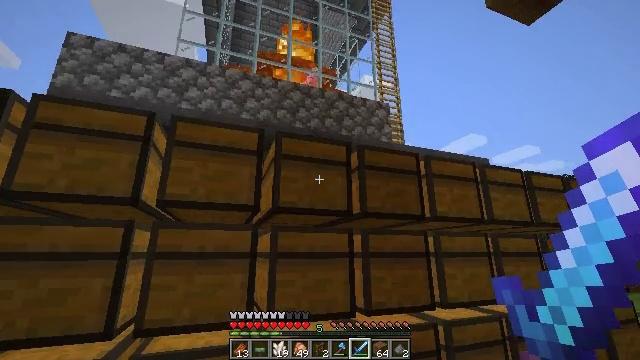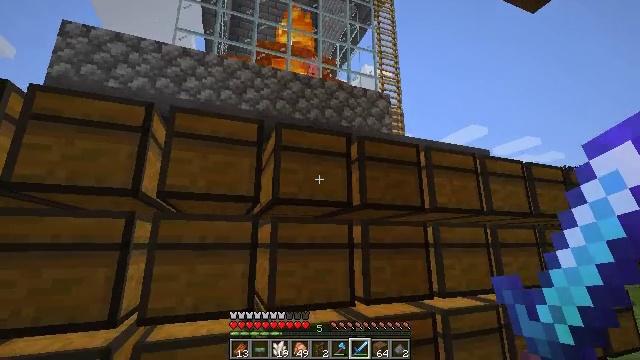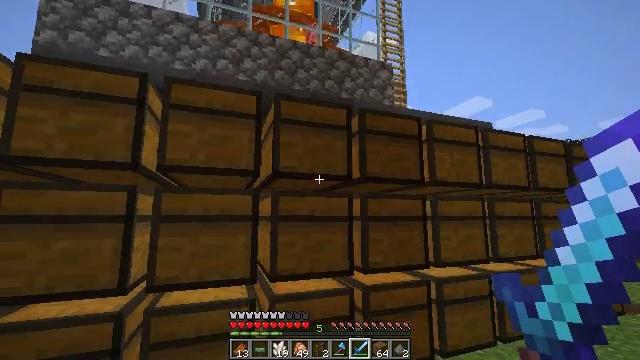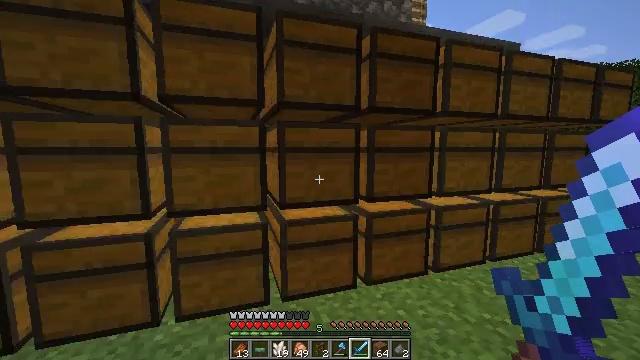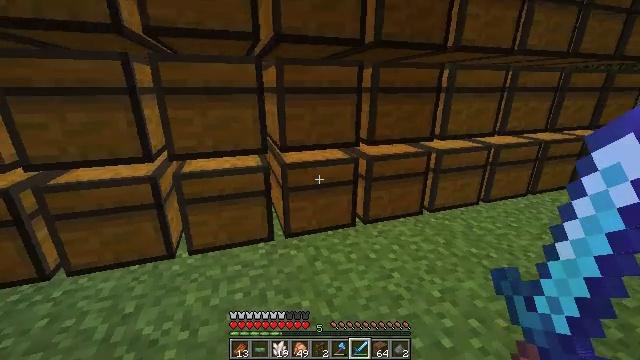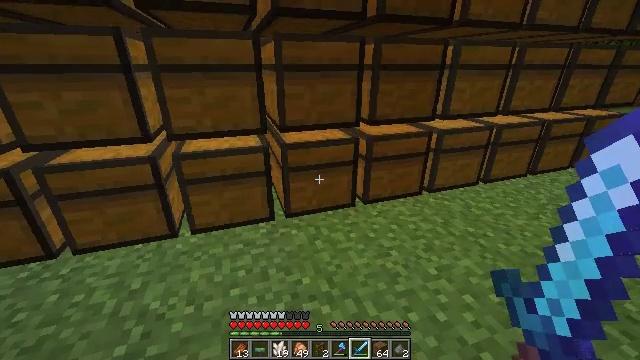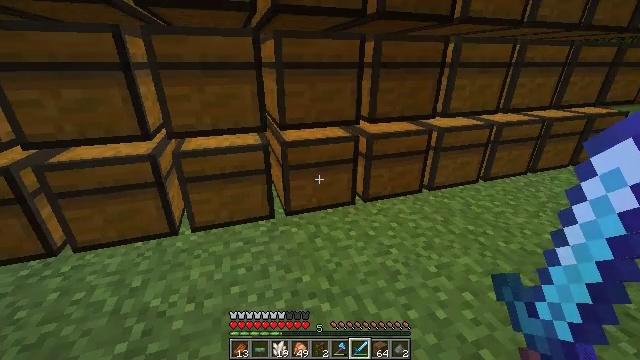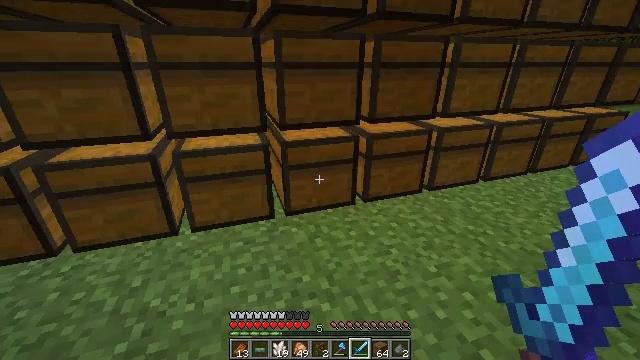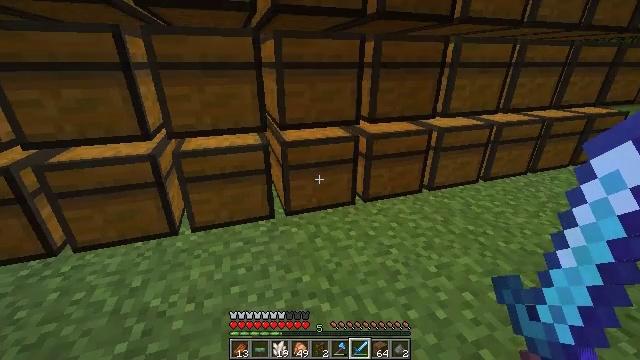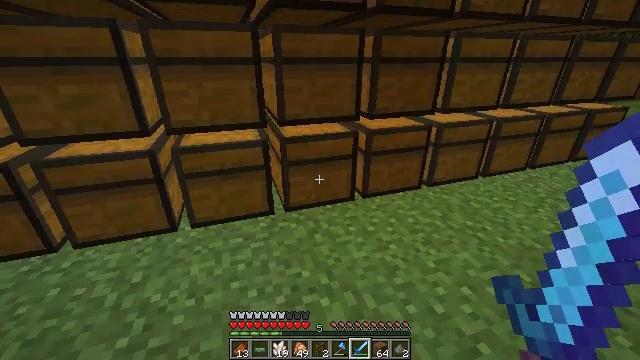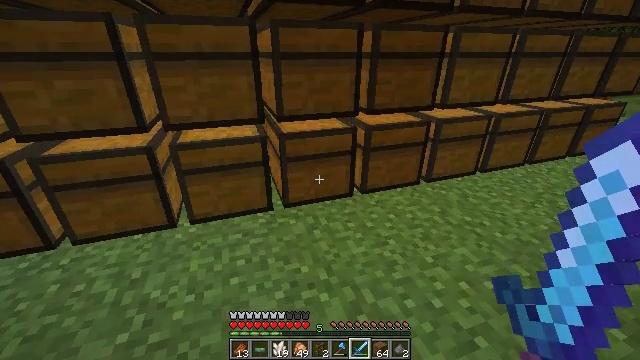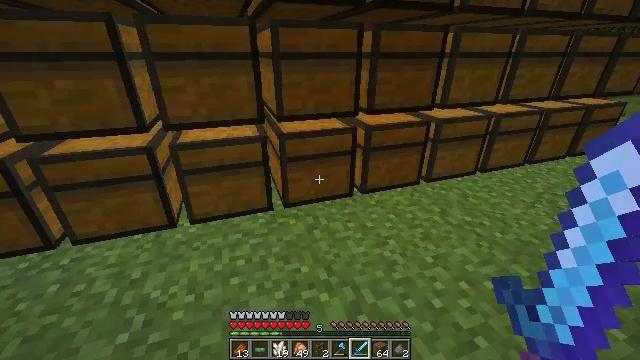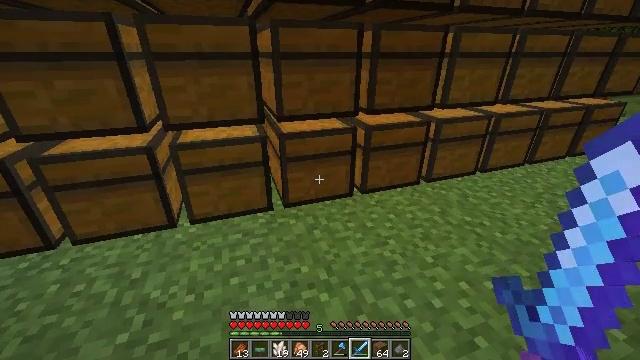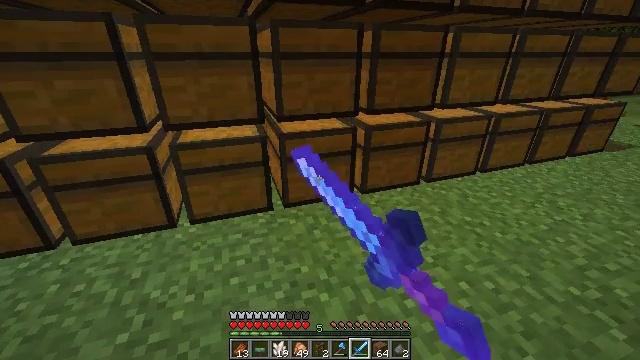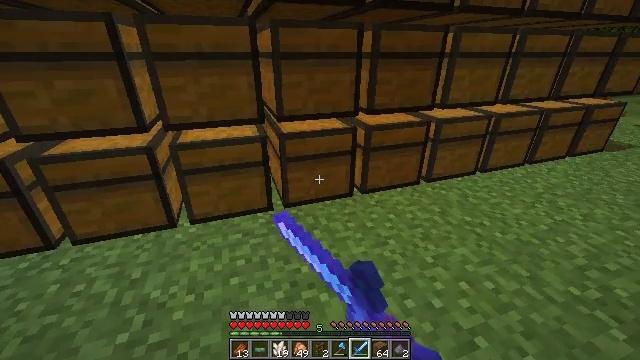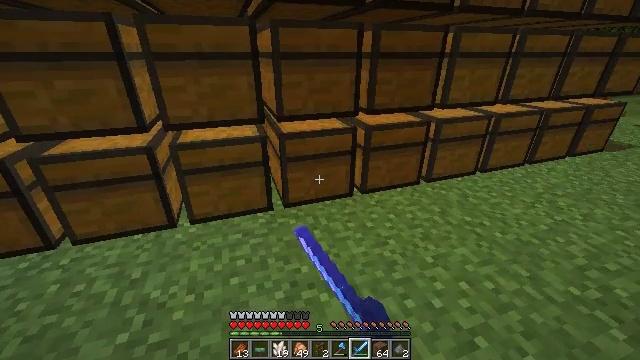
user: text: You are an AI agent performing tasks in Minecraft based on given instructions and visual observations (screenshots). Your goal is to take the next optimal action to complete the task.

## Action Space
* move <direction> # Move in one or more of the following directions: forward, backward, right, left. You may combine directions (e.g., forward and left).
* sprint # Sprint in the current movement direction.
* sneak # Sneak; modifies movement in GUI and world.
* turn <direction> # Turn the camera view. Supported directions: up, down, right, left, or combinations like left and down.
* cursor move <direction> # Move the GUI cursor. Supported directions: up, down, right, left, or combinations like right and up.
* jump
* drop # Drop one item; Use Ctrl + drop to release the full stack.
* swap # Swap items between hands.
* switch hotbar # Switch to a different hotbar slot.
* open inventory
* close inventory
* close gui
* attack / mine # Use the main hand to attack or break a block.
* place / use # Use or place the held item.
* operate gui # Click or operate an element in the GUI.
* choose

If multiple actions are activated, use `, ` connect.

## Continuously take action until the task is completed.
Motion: motion action
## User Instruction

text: Gather wheat by left-clicking on it.
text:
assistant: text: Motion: turn down
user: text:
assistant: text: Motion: turn down
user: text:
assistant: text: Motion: turn left and down
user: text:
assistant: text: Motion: turn down
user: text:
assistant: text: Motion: turn down
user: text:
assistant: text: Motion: no_op
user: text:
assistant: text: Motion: no_op
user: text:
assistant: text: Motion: no_op
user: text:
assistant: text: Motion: no_op
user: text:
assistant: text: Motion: no_op
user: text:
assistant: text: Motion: no_op
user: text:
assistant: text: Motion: use / place
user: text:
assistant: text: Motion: use / place
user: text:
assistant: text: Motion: use / place
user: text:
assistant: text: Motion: no_op
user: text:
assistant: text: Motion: no_op
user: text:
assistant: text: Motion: open gui
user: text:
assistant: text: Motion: no_op
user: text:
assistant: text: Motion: no_op
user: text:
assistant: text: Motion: no_op
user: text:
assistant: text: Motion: no_op
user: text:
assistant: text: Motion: no_op
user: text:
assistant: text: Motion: no_op
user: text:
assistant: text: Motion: no_op
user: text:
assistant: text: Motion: no_op
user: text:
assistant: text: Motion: no_op
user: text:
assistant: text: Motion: no_op
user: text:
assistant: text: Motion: no_op
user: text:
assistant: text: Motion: close gui
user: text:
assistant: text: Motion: turn left